Question: '''
c:\mowes\www
ails_projects
irst_app>rails s
=> Booting WEBrick
=> Rails 4.0.0 application starting in development on http://0.0.0.0:3000
=> Run 'rails server -h' for more startup options
=> Ctrl-C to shutdown server
[2013-10-17 16:49:22] INFO WEBrick 1.3.1
[2013-10-17 16:49:22] INFO ruby 1.9.3 (2012-04-20) [i386-mingw32]
[2013-10-17 16:49:22] INFO WEBrick::HTTPServer#start: pid=11400 port=3000
'''
When I go to '0.0.0.0:3000' I get this

I did not use RailsInstaller and am using a portable version of Ruby and Rails.
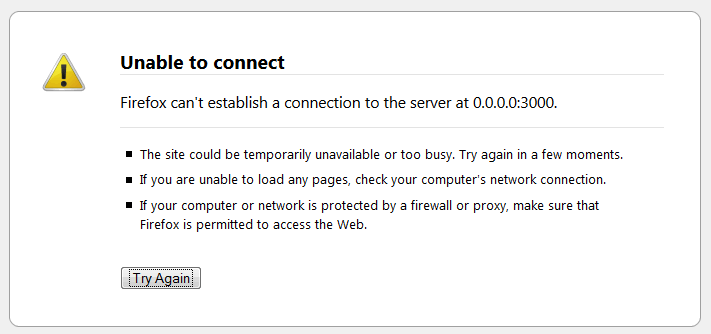
Answer: '0.0.0.0' just means that it's listening on all addresses that the machine has. Try browsing to 'http://localhost:3000/' instead.